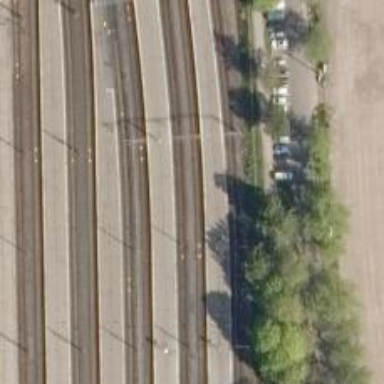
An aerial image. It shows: Continuous rail railway with electrified contact line.